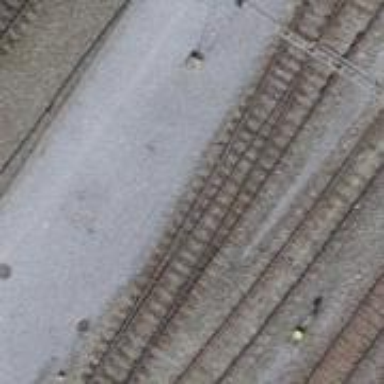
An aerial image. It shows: Railway siding with one electrified track and contact line.